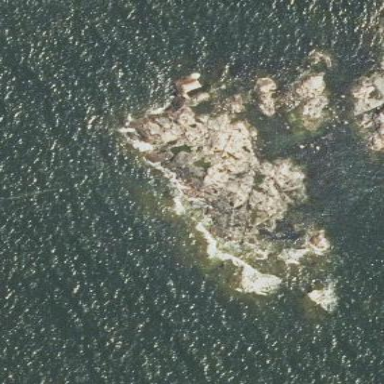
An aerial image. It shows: Military islet along the natural coastline.